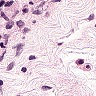
Metastatic tissue present: yes